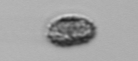
Label: Pseudochattonella_farcimen